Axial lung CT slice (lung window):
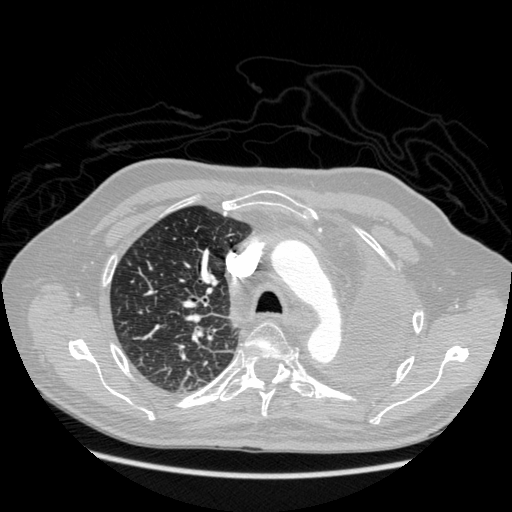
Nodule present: no